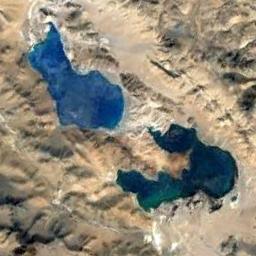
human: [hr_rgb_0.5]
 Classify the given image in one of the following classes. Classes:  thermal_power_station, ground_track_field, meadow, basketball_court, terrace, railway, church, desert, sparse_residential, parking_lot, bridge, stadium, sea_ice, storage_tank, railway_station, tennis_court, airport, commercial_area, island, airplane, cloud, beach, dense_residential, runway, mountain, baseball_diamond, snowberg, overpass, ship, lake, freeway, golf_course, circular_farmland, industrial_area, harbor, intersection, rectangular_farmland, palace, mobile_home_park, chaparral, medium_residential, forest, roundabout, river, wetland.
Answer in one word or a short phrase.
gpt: lake